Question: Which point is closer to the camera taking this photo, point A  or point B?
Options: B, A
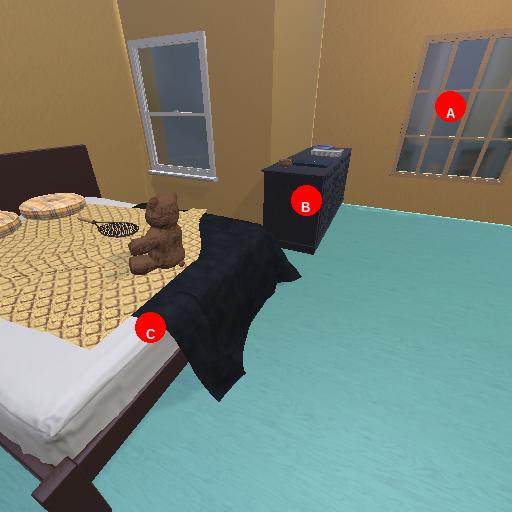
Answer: B